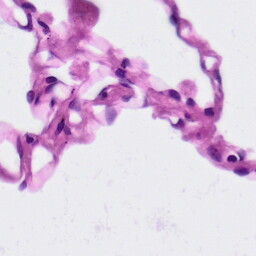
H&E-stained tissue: Lung